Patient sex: F
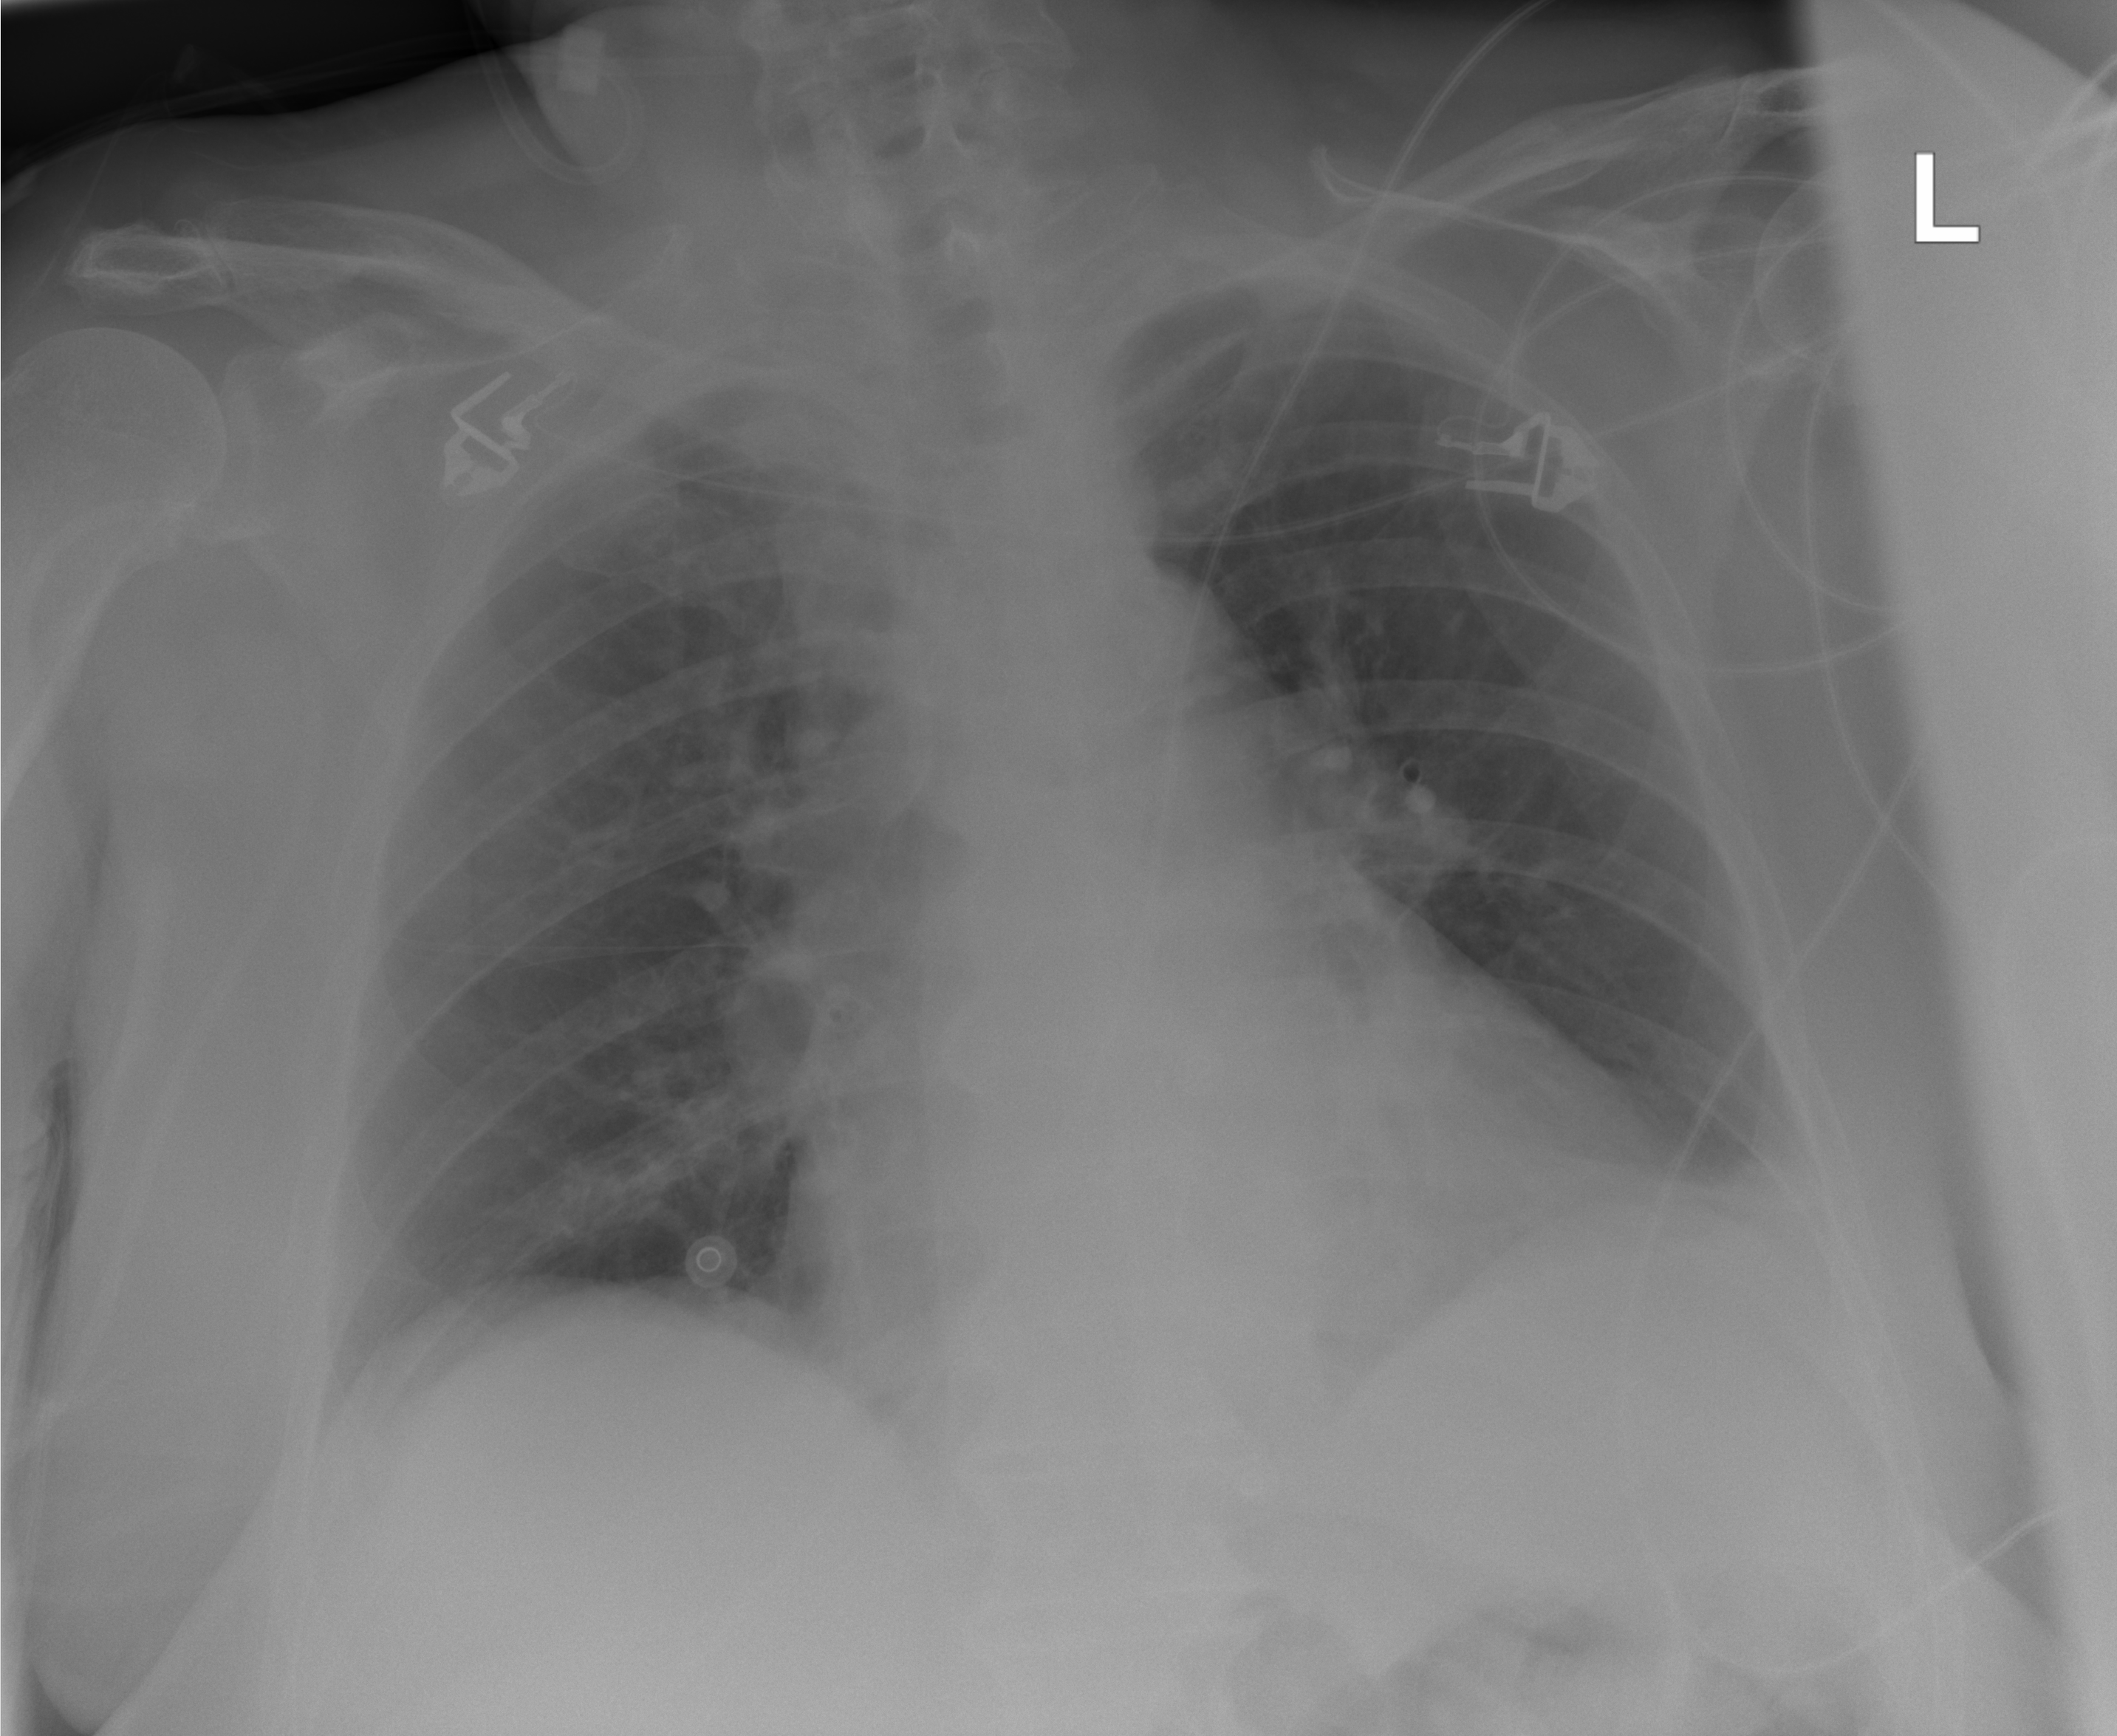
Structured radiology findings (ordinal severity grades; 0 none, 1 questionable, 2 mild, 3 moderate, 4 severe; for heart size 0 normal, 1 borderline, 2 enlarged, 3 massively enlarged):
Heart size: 2
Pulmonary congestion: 0
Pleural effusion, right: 2
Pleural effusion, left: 2
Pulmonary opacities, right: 0
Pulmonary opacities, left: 0
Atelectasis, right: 2
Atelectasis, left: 2